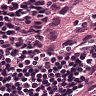
Metastatic tissue present: yes